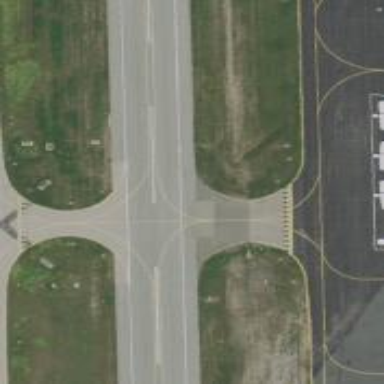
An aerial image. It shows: View of taxiway at the airport.